五年级 · 立体几何学
计算下面几何体的（左）表面积和（右）体积。

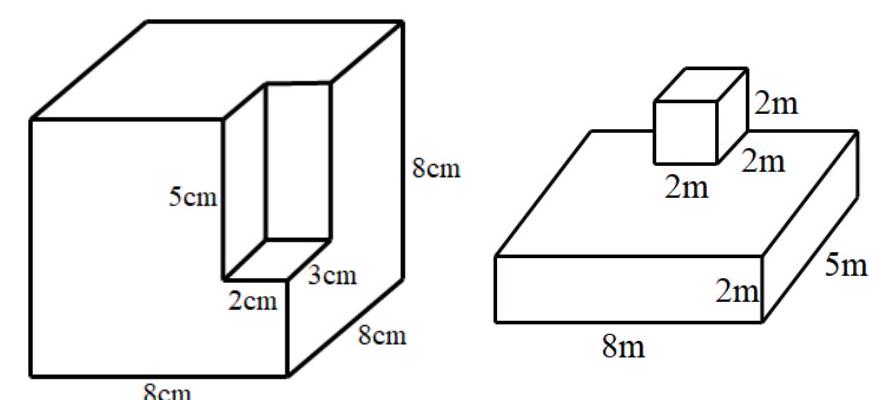
答案: 解表面积: $384 \mathrm{~cm}^{2}$; 体积: $88 \mathrm{~m}^{3}$

【分析】图一的表面积减少了一个长方体，也就是减少了 3 个面的面积，但又增加了 3 个面的面积，所以表面积不变, 再根据正方体的表面积公式: $\mathrm{S}=6 \mathrm{a}^{2}$, 据此代入数值进行计算即可; 图二的体积 $=$长方体的体积十正方体的体积, 根据长方体的体积公式: $\mathrm{V}=\mathrm{abh}$, 正方体的体积公式: $\mathrm{V}=\mathrm{a}^{3}$, 据此进行计算即可。

【详解】表面积：

$8 \times 8 \times 6$

$=64 \times 6$

$=384\left(\mathrm{~cm}^{2}\right)$

体积:

$8 \times 2 \times 5+2 \times 2 \times 2$

$=16 \times 5+8$

$=80+8$

$=88\left(\mathrm{~m}^{3}\right)$